Question: the application I am developing needs to support both IPv4 and IPv6 page. The application exposes a web page for user to configure the server details as follows. This is perfect for IPv4 address.
As the IPv6 address embeds the subnet within the IP Address itself, it's a bit confusing how to accept the subnet information.

I can take the following approaches
- -
The second method methods seems not elegant. In my understanding, simply taking 'ipconfig' from the console, the 'IPv6' address it displays contains the subnet information as well. So that user can easily enter this information in the input page. What's the standard way of doing this?
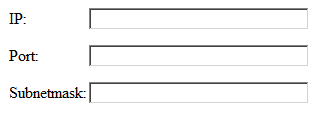
Answer: The prefix length (subnet mask) is never part of the address. Just like you can write address+prefixlen as 192.0.2.0/24 in IPv4 you write 2001:db8:0:2::/64 in IPv6. Much easier than the old 255.255.255.0 subnet mask notation.
I would use the more convenient (CIDR) notation for both IPv4 and IPv6, and in one textbox. Much easier when copy&pasteing :-)